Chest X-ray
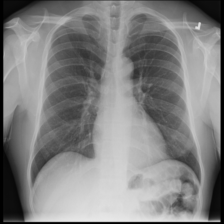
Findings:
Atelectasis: negative
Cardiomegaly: negative
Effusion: negative
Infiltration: positive
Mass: negative
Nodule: negative
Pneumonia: negative
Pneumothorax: negative
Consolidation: negative
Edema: negative
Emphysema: negative
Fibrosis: negative
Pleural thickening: negative
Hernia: negative